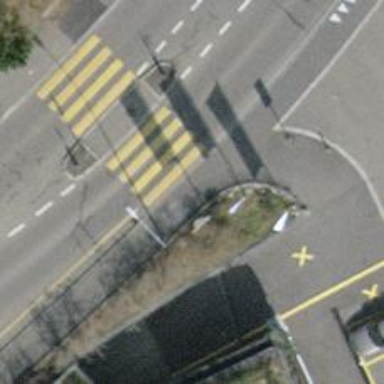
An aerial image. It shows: Asphalt sidewalk along the footway.